Interaction volume radius: 5 \u00c5
Interaction volume height: 30 \u00c5
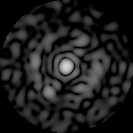
Disorder parameter: 0.8303